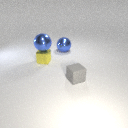
large blue metal sphere to the left of small gray rubber cube